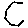
Label: hexagon